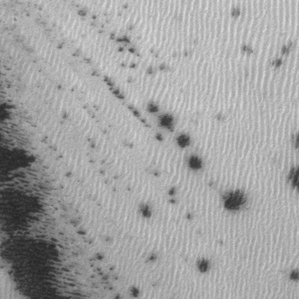
Label: frost